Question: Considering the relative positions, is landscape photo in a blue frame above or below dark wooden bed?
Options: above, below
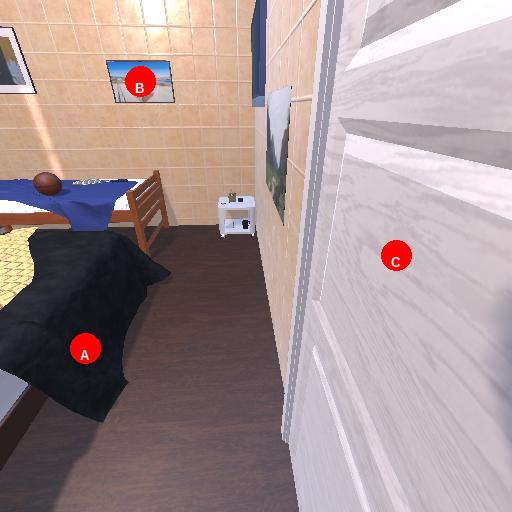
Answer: above